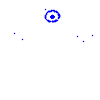
Particle: proton